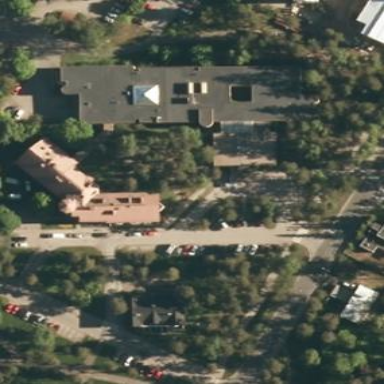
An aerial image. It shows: Hospital building.